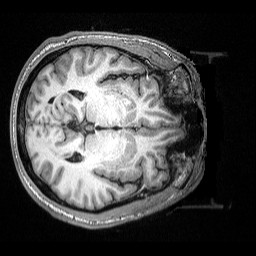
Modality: T1w
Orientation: axial
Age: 48
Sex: male
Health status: ill
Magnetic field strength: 3 T
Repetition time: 2.53 s
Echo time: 0.00331 s